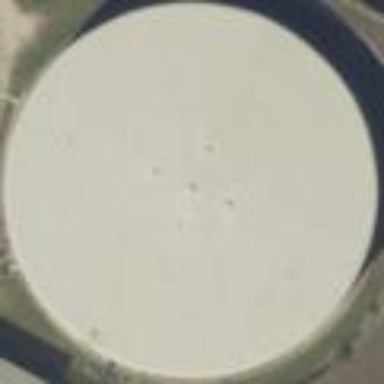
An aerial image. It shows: Building with storage tank.